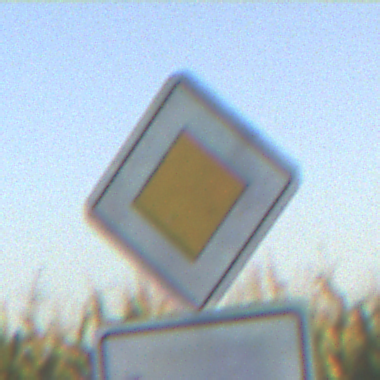
Verkehrszeichen: Vorfahrtsstrasse
Zusatzzeichen unten: VerlaufVorfahrtsstrasse9
Umgebung: Outdoor, RoadRail
Tageszeit: SunriseSunset
Wetter: Clear
Licht: Natural
Jahreszeit: NotSpecified
Kontrast: HighContrast